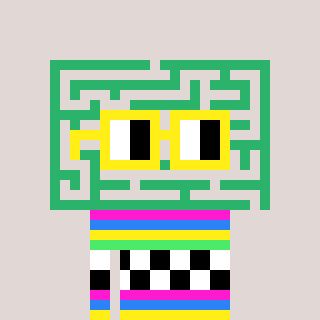
a pixel art character with square yellow glasses, a maze-shaped head and a teal-colored body on a warm background